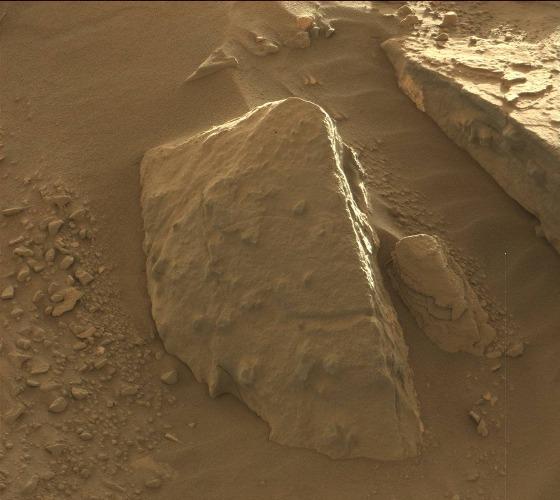
Terrain classes present: Bedrock, Gravel / Sand / Soil, Rock